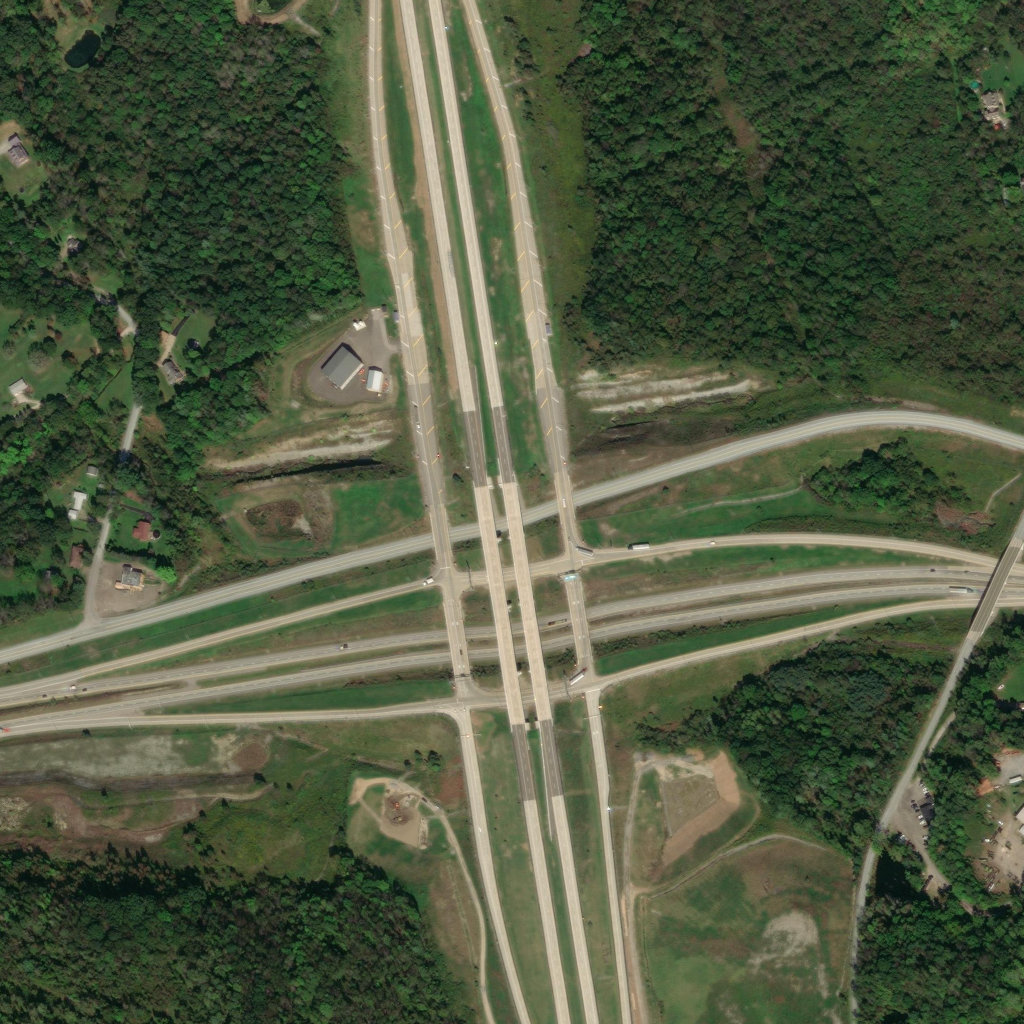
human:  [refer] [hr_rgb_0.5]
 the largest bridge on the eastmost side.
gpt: <box>[[94, 53, 99, 62, 0]]</box>